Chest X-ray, PA view. Patient: 44 years old, sex F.
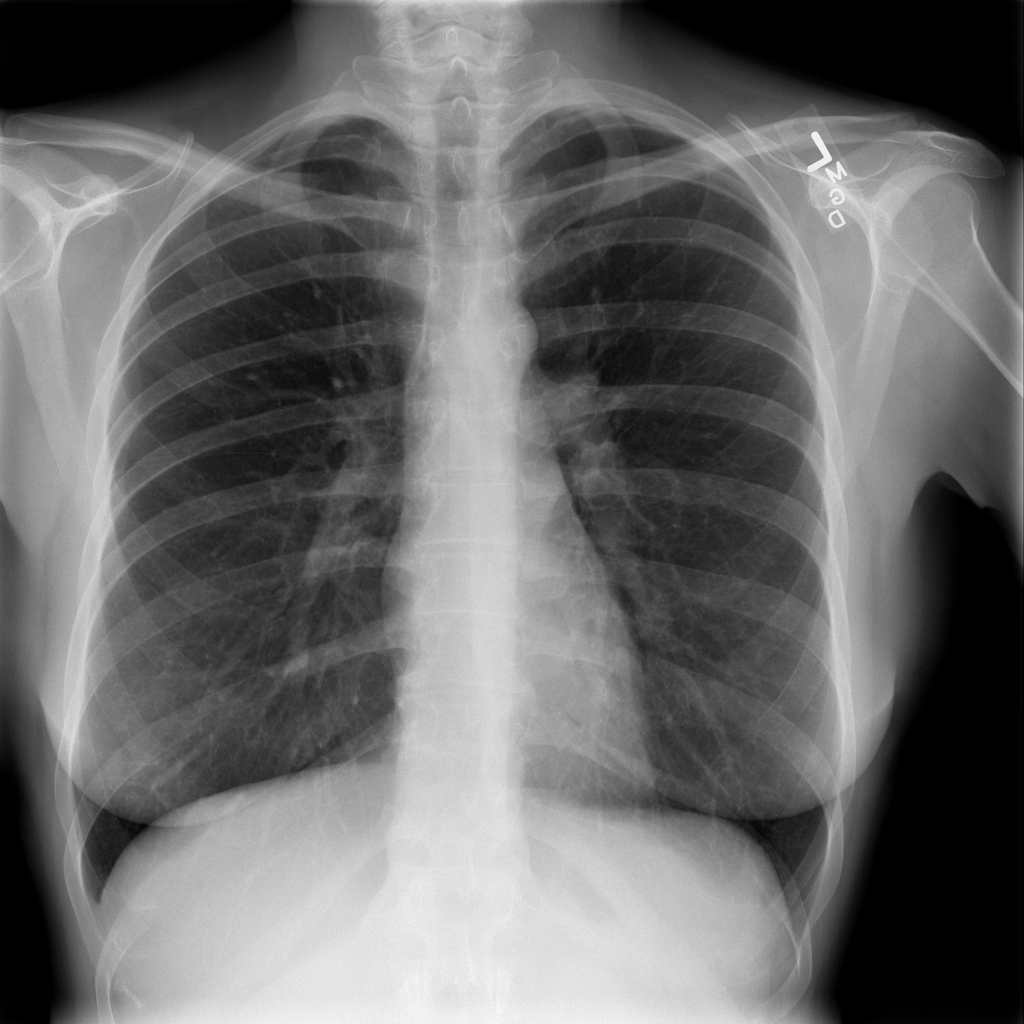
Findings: No Finding